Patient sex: M
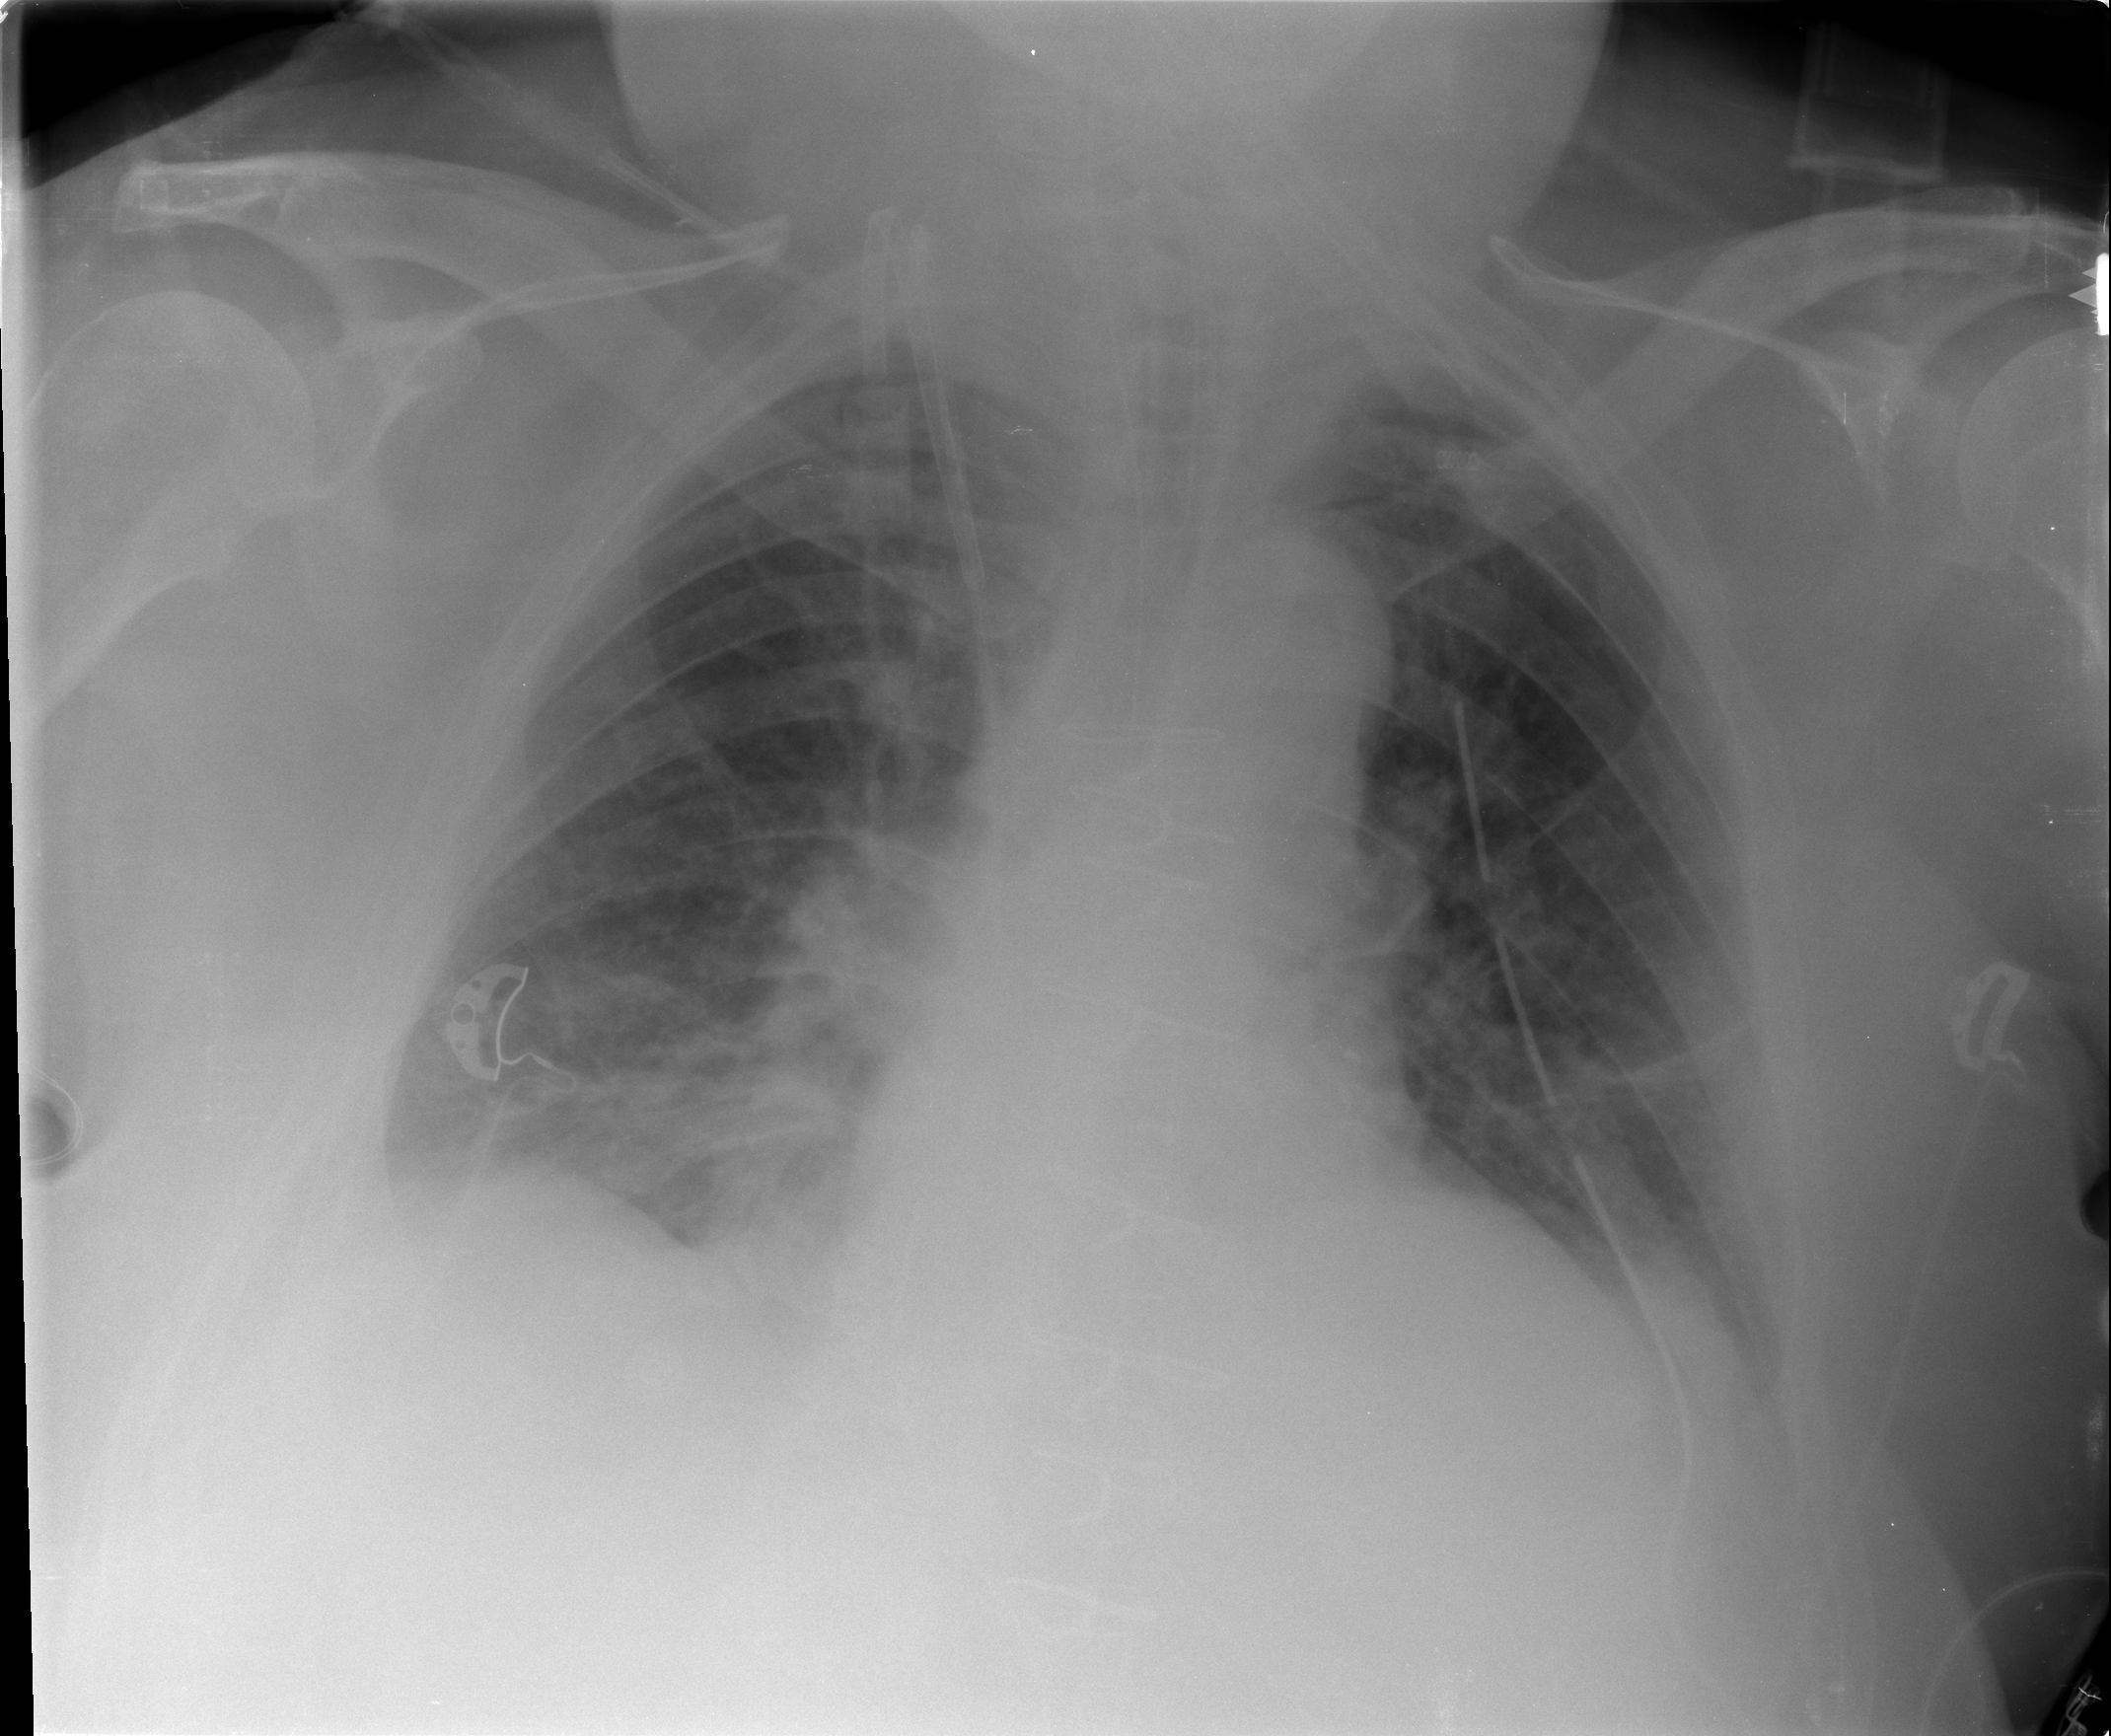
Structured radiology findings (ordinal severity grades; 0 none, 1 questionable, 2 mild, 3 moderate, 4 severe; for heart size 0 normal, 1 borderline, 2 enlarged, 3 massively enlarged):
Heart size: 2
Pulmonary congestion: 0
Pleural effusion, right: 2
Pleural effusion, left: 2
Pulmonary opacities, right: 2
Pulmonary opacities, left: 0
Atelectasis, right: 2
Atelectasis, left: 2